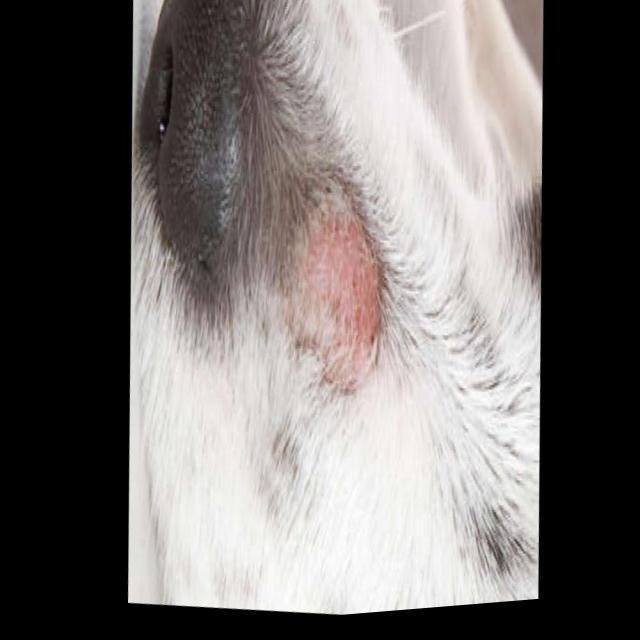
Canine ringworm (Dermatophytosis) — fungal infection caused by Microsporum or Trichophyton. Presents with circular alopecia, scaling, crusting, and broken hairs.